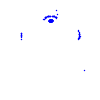
Particle: proton